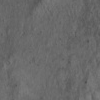
Atmospheric dust classification: not_dusty